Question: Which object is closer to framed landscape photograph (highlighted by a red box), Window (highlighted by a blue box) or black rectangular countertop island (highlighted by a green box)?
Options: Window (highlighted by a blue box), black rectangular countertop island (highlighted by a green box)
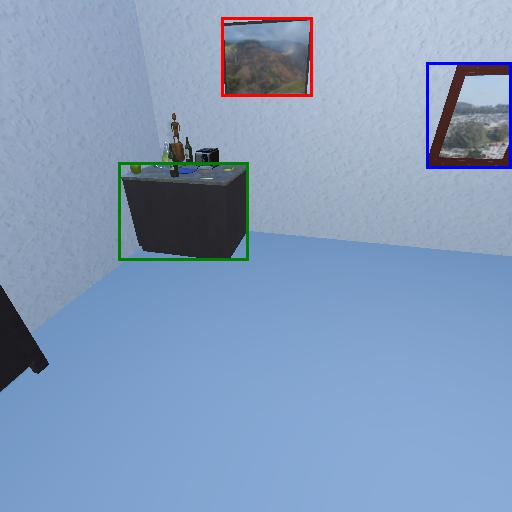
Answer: Window (highlighted by a blue box)